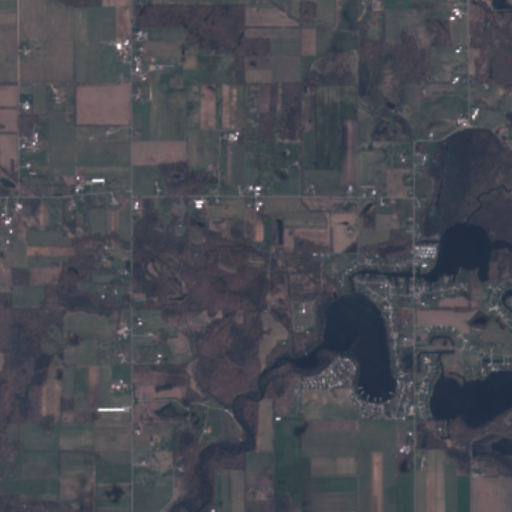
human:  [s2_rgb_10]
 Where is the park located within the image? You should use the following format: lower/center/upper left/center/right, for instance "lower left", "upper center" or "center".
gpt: The park is located in the lower of the image.
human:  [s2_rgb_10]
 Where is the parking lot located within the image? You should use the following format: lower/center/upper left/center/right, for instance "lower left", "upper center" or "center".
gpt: The parking lot is located in the lower right of the image.
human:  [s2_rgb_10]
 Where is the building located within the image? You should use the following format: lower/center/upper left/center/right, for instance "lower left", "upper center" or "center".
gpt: The building is located in the lower of the image.
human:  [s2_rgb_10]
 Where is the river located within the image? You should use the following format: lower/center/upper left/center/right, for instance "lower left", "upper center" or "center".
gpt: The river is located in the lower of the image.
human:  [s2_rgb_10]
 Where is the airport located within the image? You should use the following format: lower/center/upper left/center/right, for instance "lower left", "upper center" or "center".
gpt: There is no airport in the image.